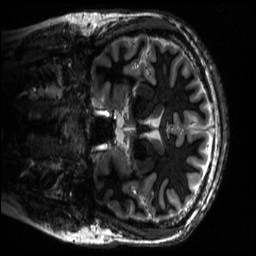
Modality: MP2RAGE
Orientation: coronal
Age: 20
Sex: female
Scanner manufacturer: siemens
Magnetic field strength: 6.98 T
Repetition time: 6 s
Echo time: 0.00283 s